Question: I need to implement an "infinite scrolling" timeline, where the pinch-to-zoom will change the scale of the timeline rather than zoom on the underlying view, almost exactly like the scroll view of the app iStreamer (see below). I don't think I can do this with UIScrollView and am considering implementing a custom UIView that draws the timeline and its contents.
Are there any classes/formulas/constants that can provide the physics simulation behind the "glass on liquid" effect of inertial scrolling?

iStreamer (above) has overlapping touchable elements and inertial scrolling. They might be doing this with a regular UIScrollView, but I don't know how to achieve the same effect. I need to add elements that could span very wide stretches (years or decades on a timeline).
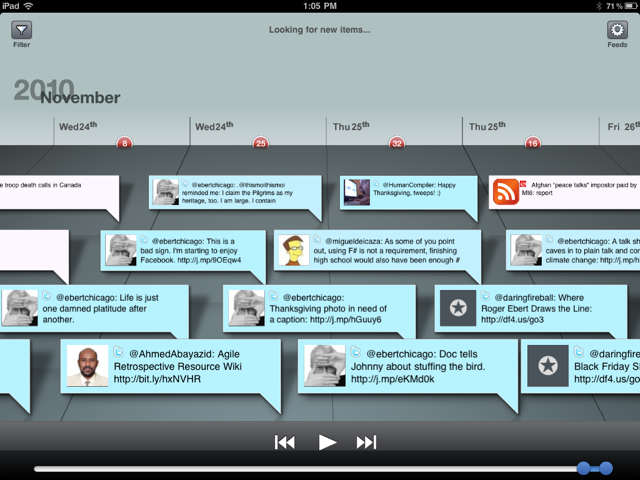
Answer: Just use a UIScrollView, and don't allow zooming on the scrollview. Instead, add a pinch gesture recognizer which implements the desired behaviour for the pinch behaviour.